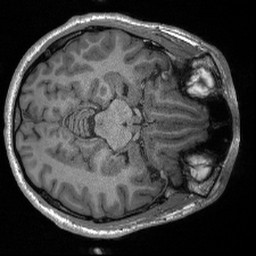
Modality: T1w
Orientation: axial
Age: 33
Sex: male